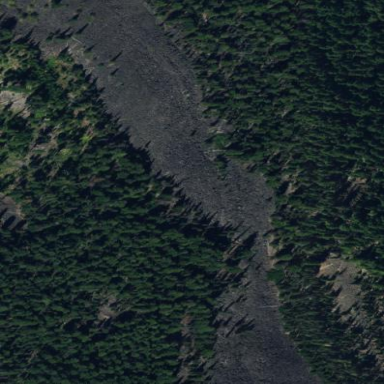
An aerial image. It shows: Natural scree.